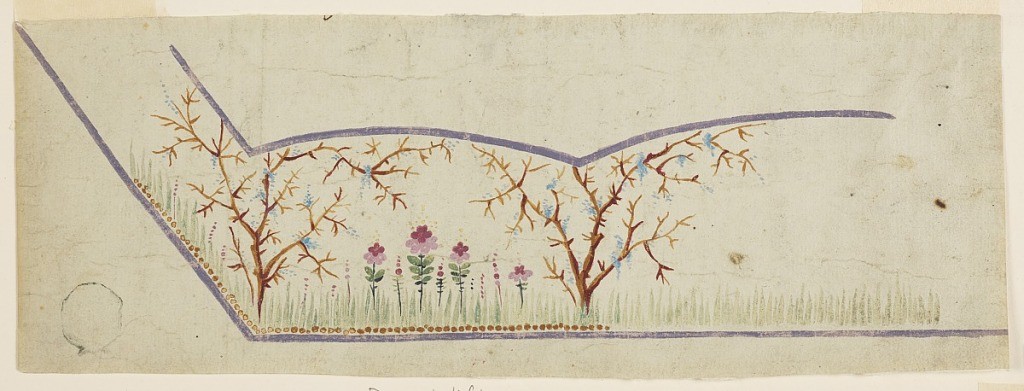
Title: Design for Embroidered Waistcoat
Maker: Mademoiselle Favel
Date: ca. 1785
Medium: Brush and gouache on laid paper
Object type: Drawing
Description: Lilac bottom edges of the pocket and of the waistcoat. A row of beads is shown parallel to the last named. View of a meadow with flowers and trees, of which two are shown.